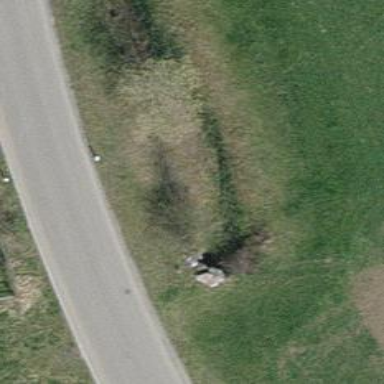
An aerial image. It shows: Culvert tunnel.